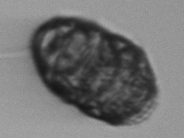
Label: Margalefidinium